Field crop: maize
Growth stage: 2
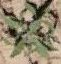
Species: atriplex